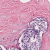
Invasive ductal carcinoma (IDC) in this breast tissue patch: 0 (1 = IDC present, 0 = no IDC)